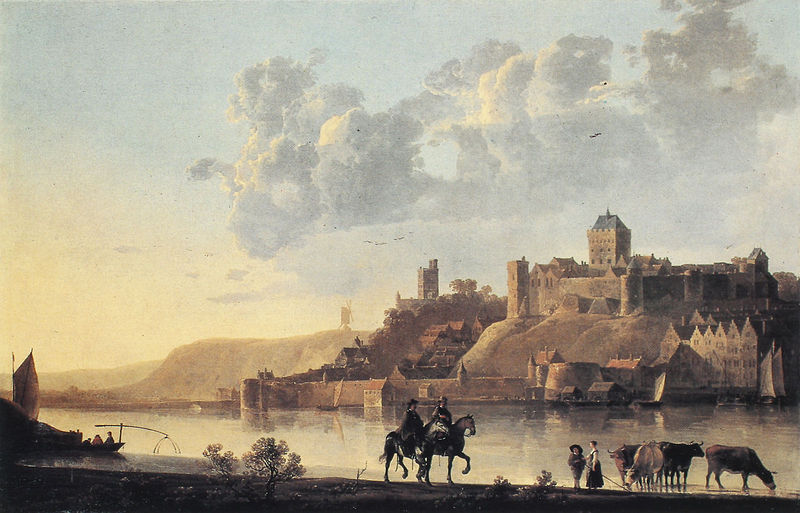
Titel: The Valkhof at Nijmegen (Nimwegen)
Künstler: Aelbert Cuyp
Schlagwörter: berg, felsen, gemälde, himmel, mann, wasser, wolken, bäume, fluss, frauen, landschaft, menschen, see, stadt, ufer, abend, fenster, frau, hut, männer, dach, gebäude, haus, weg, trinken, häuser, hügel, kühe, mühle, spiegelung, vögel, windmühle, büsche, sträucher, bauern, boot, kinder, pferd, pferde, reiter, turm, reiten, schiff, segel, fassade, fischer, segelschiff, arbeiten, berge, mauer, kuh, hafen, ölgemälde, junge, befestigung, rinder, burg, türme, festung, angel, mauern, stadtmauer, tränke, hirten, morgengrauen, wlken, bott, burgmauer, wachturm, #himmel